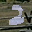
Label: 2